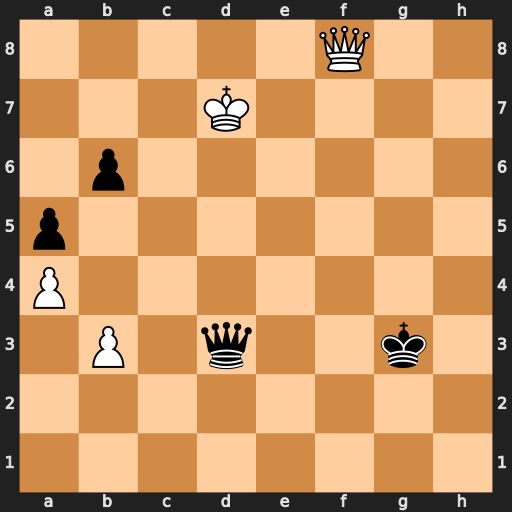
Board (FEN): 5Q2/3K4/1p6/p7/P7/1P1q2k1/8/8
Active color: w
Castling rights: -
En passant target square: -
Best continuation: Qd6+ Qxd6+ Kxd6